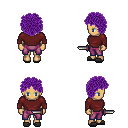
a pixel art fantasy rpg character, female body template, human, tanned skin, maroon long-sleeve shirt, magenta pants, purple curly afro hairstyle, gray slippers, dagger, four views (front, back, left, right), 2x2 character sprite sheet, small pixel art, hard edges, no anti-aliasing